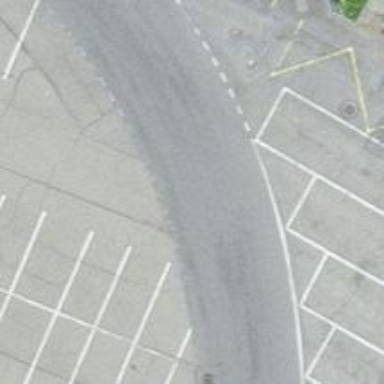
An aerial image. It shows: Parking aisle designated as service road.